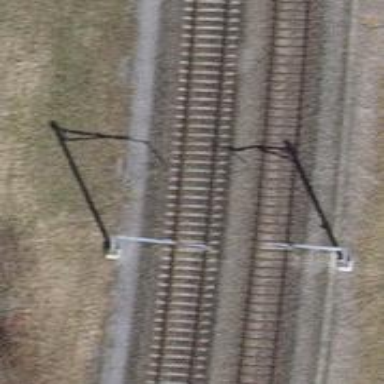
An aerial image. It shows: Railway milestone.